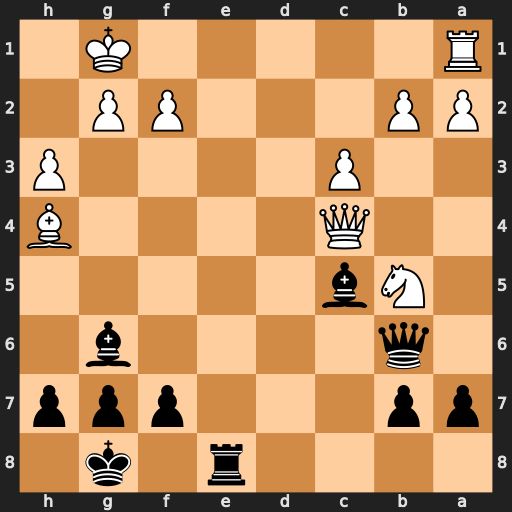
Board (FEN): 4r1k1/pp3ppp/1q4b1/1Nb5/2Q4B/2P4P/PP3PP1/R5K1
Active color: b
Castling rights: -
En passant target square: -
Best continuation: Re4 Nd4 Rxh4